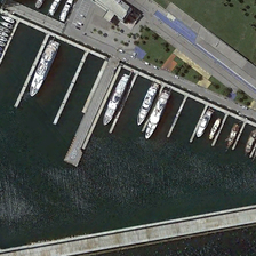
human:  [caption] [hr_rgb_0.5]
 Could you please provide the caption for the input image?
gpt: There are green lawns near the harbor.

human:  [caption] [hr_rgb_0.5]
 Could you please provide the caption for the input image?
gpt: There is a green lawn near the port.

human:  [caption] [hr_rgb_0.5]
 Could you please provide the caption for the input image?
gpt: There is a green lawn near the harbor.

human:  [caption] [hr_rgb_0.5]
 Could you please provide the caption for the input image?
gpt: There is a green lawn near the dock.

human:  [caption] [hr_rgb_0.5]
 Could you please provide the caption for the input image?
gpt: There is a green lawn near the harbor.